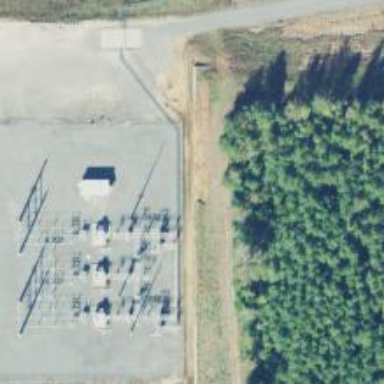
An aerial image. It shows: Industrial power substation enclosed by fence.